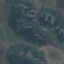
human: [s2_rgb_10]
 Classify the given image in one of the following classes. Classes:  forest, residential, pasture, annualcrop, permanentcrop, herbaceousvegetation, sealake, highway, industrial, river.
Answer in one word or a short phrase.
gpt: HerbaceousVegetation